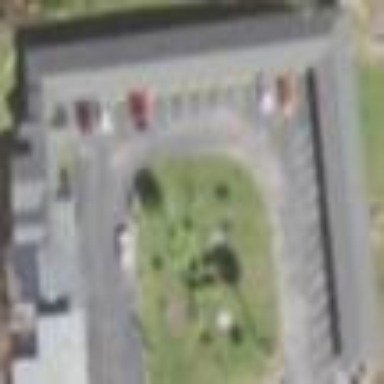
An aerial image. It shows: Hotel building.